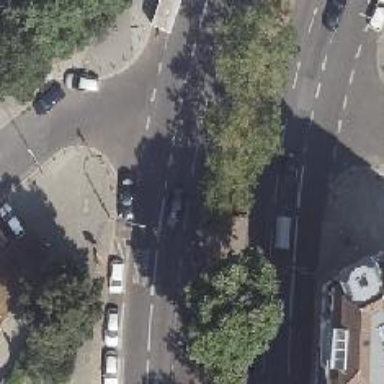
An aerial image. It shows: Asphalt footway with unmarked crossing.